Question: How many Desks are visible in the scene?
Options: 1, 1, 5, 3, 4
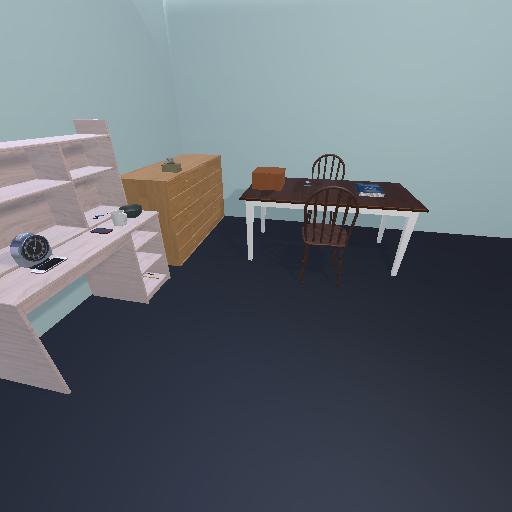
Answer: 1